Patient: sex F, age 34
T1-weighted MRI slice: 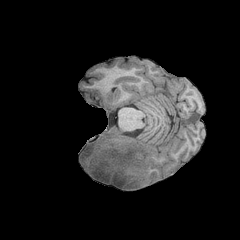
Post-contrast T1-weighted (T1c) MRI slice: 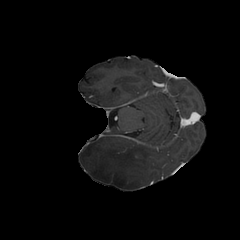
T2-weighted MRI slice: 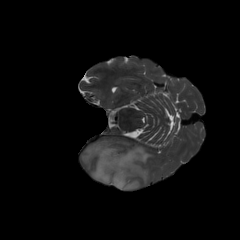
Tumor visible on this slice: yes
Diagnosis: Astrocytoma, IDH-mutant
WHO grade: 3